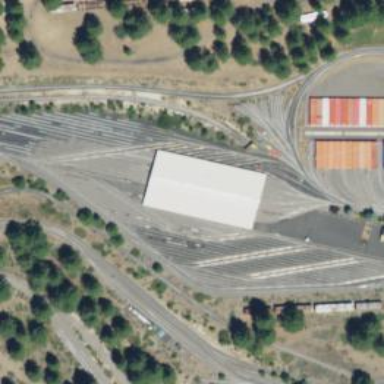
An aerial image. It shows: Miniature railway located in service yard.